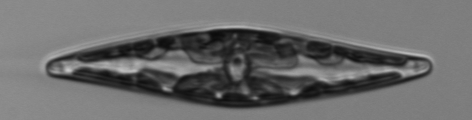
Label: Pleurosigma